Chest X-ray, PA view. Patient: 45 years old, sex F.
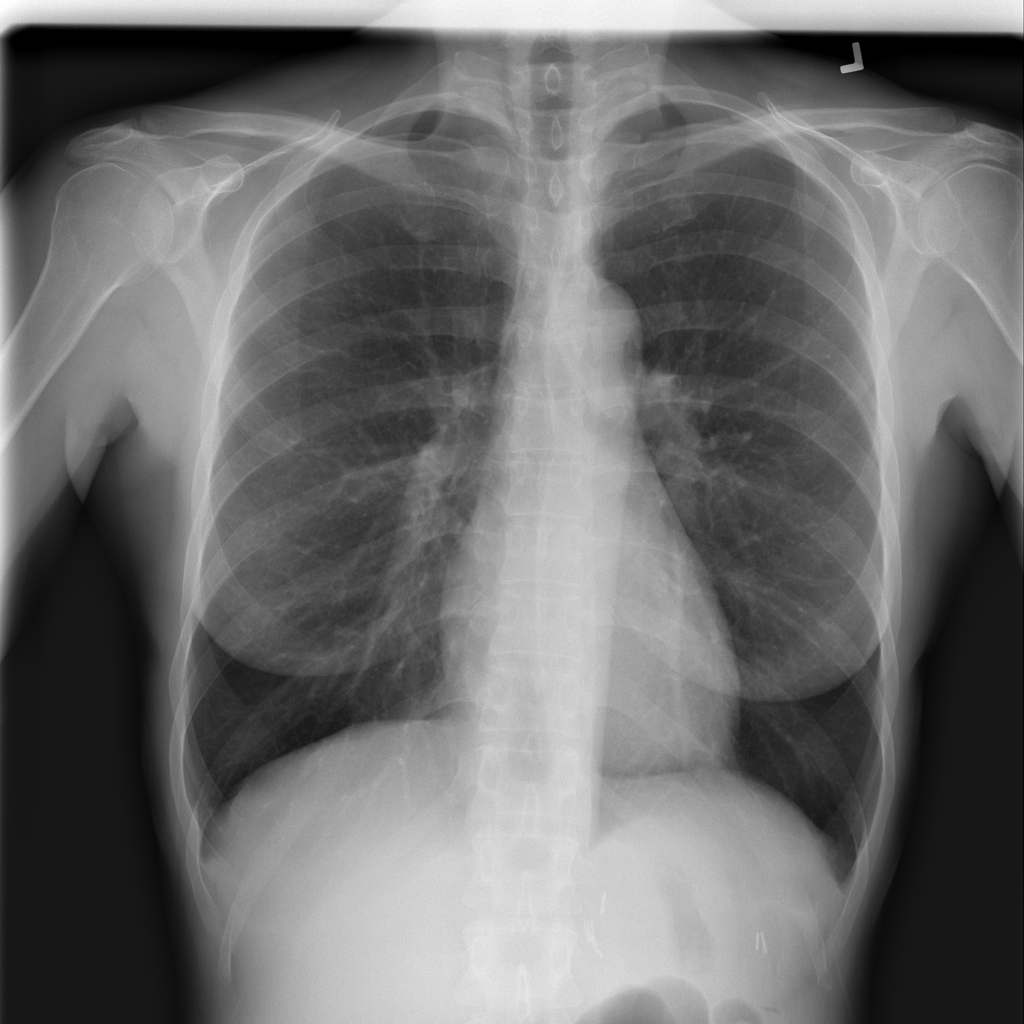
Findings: No Finding